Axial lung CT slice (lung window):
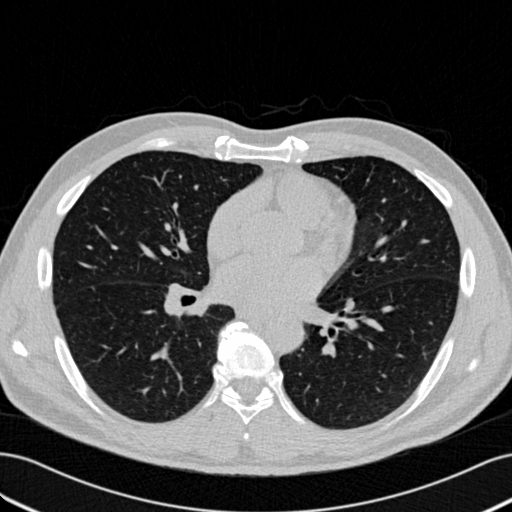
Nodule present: no